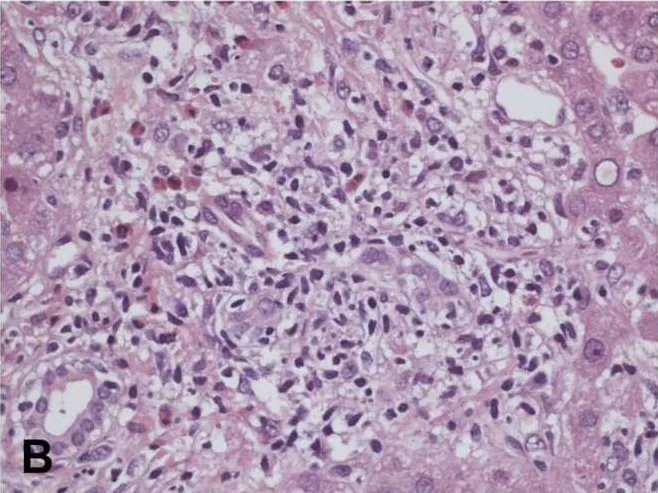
Portal tract with plasma cells, eosinophils, and ,lymphocytes with biliary injury (H&E, x40).
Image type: pathology (h&e)